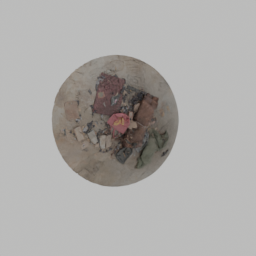
Label: architecture